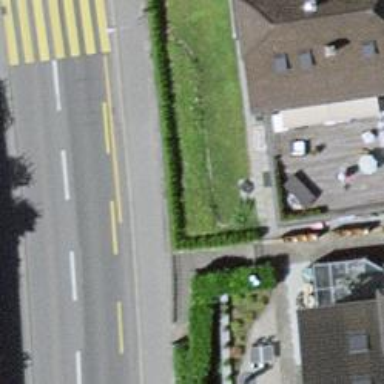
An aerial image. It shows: Sidewalk along the footway.